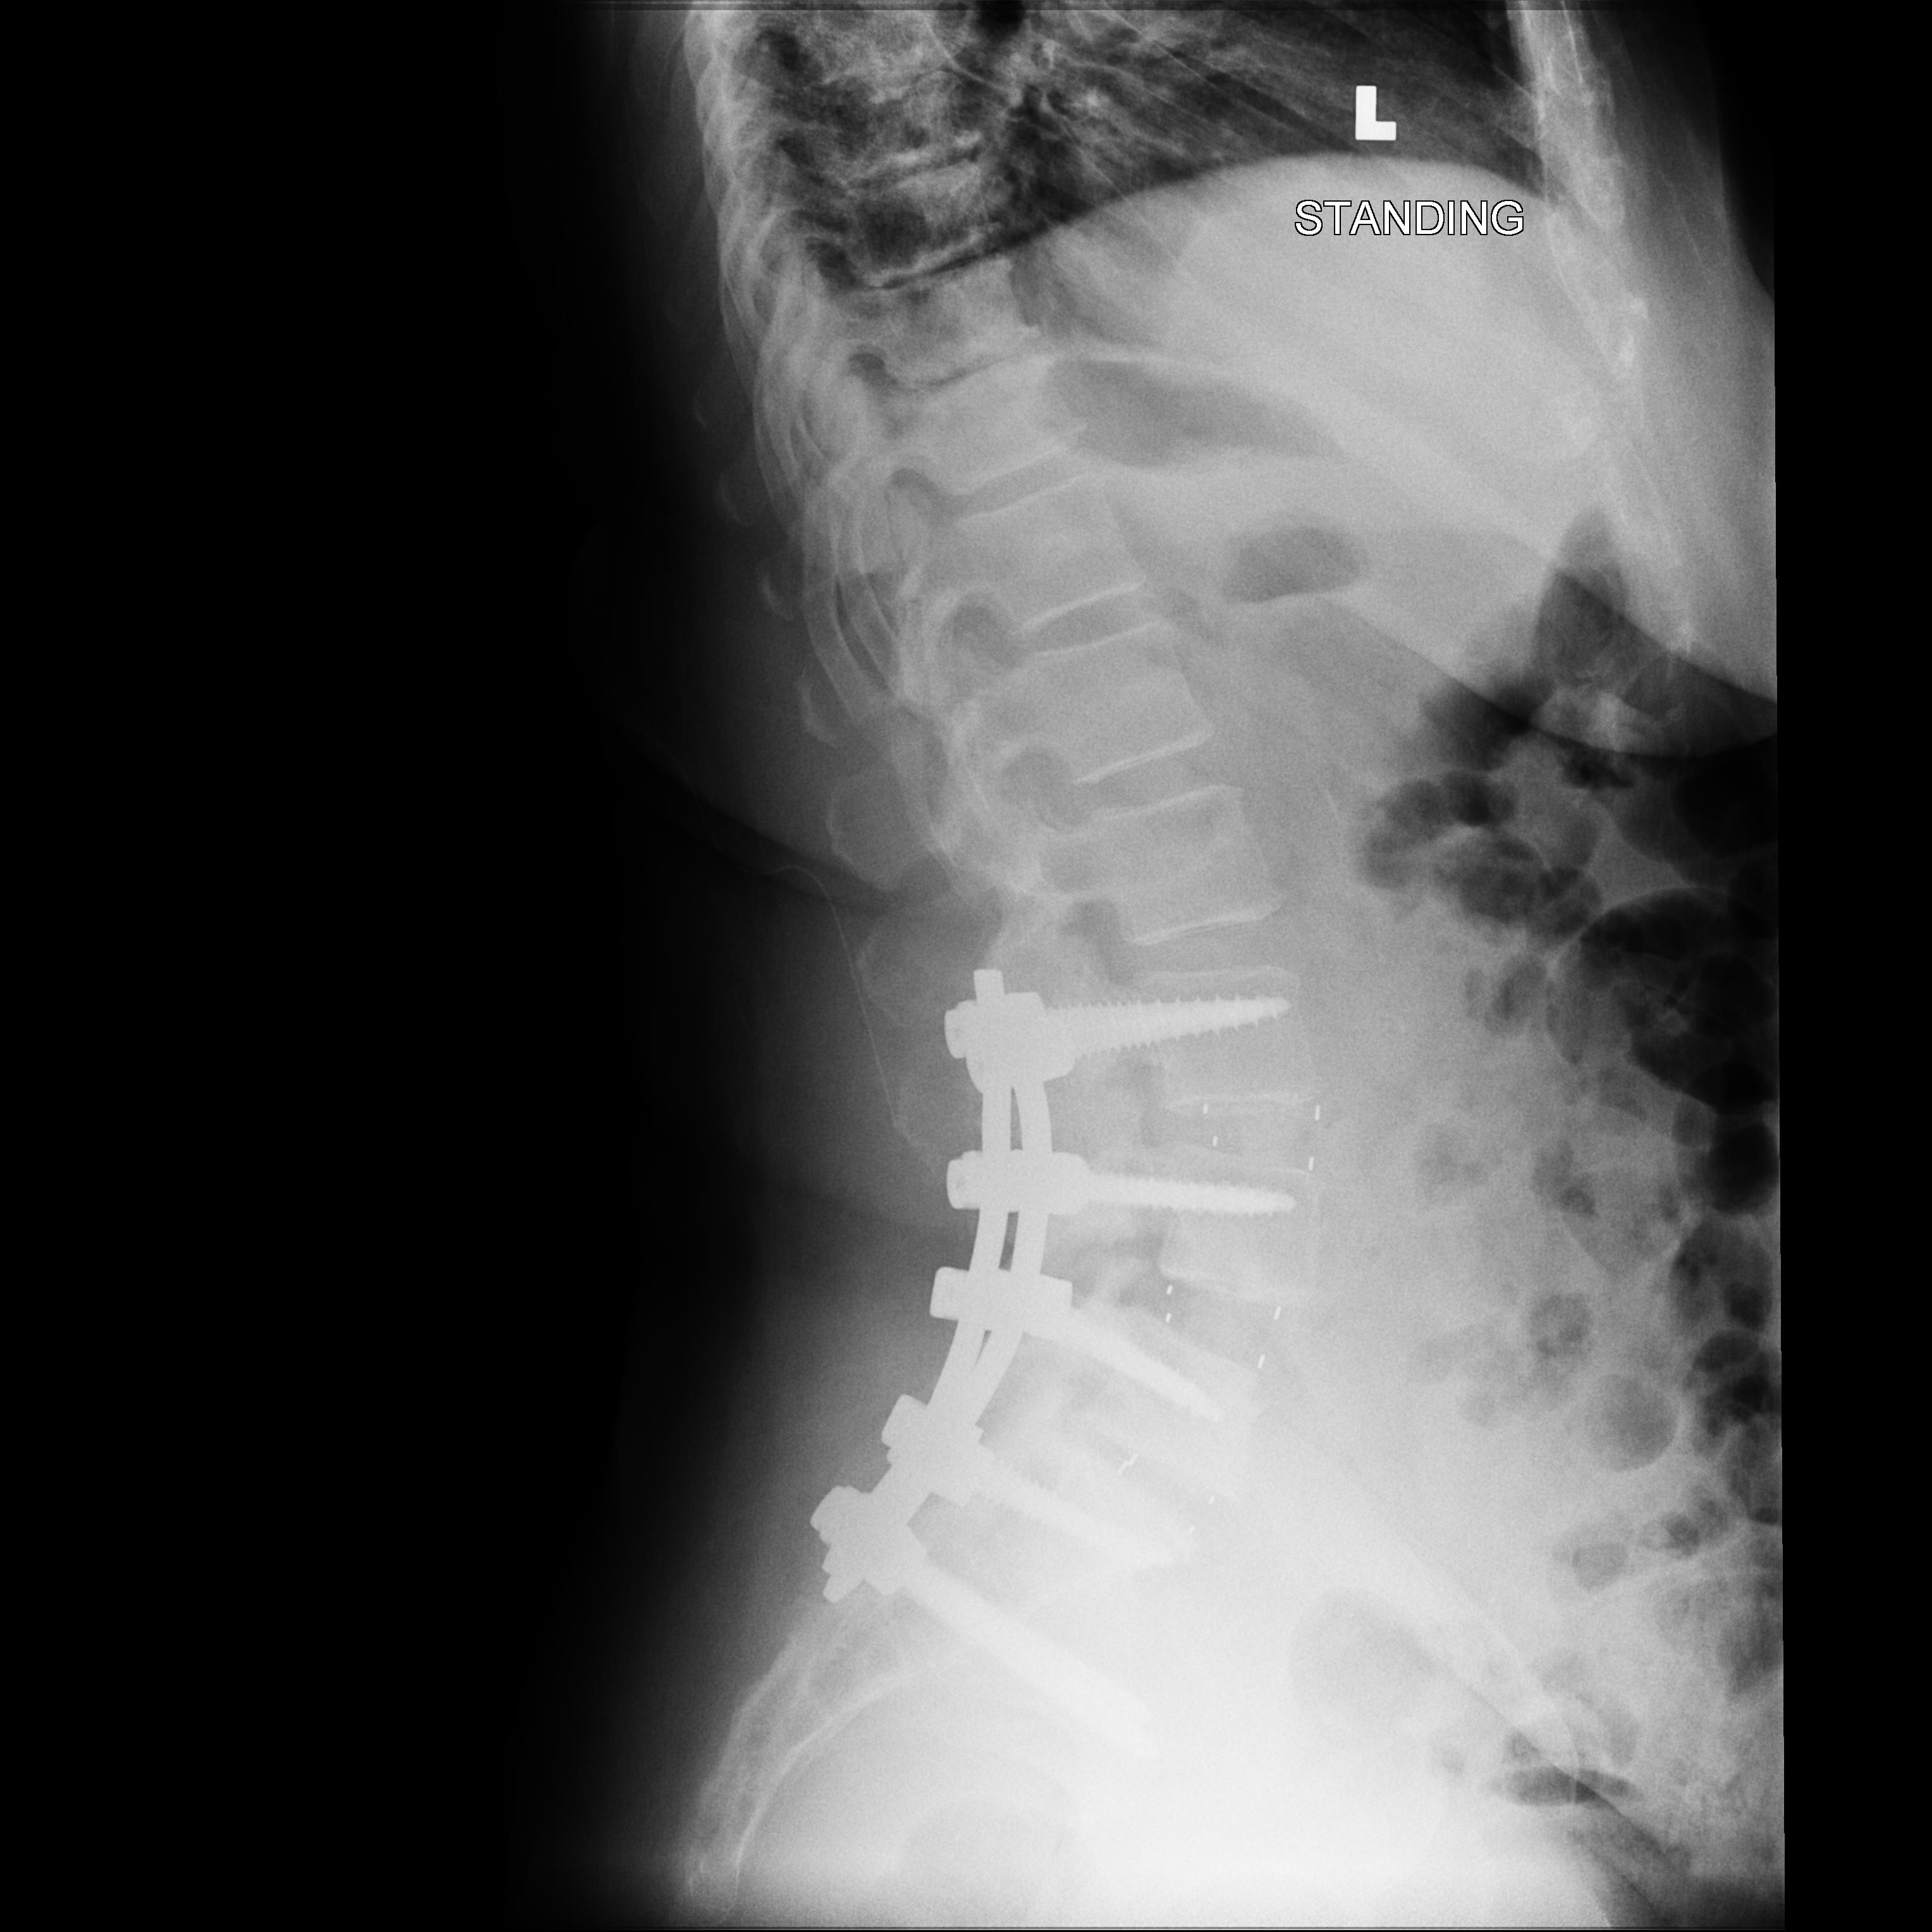
View: LATERAL
Implant manufacturer: medtronic solera